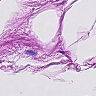
Metastatic tissue present: no